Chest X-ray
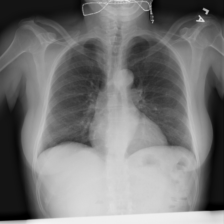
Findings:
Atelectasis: negative
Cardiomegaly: negative
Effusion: negative
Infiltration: negative
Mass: negative
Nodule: negative
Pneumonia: negative
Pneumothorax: negative
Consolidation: negative
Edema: negative
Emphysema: negative
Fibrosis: negative
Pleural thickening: negative
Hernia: negative